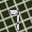
Label: 7